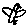
Label: bird